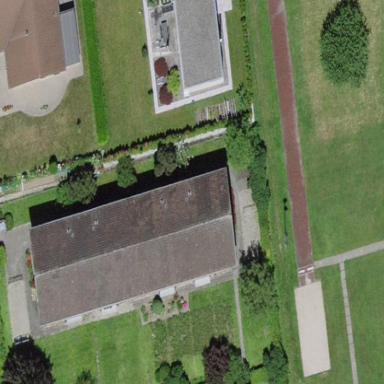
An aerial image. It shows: Residential building.